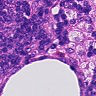
Metastatic tissue present: no